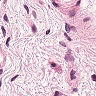
Metastatic tissue present: no